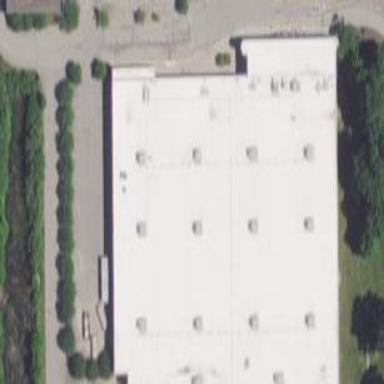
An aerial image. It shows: Building that houses supermarket.